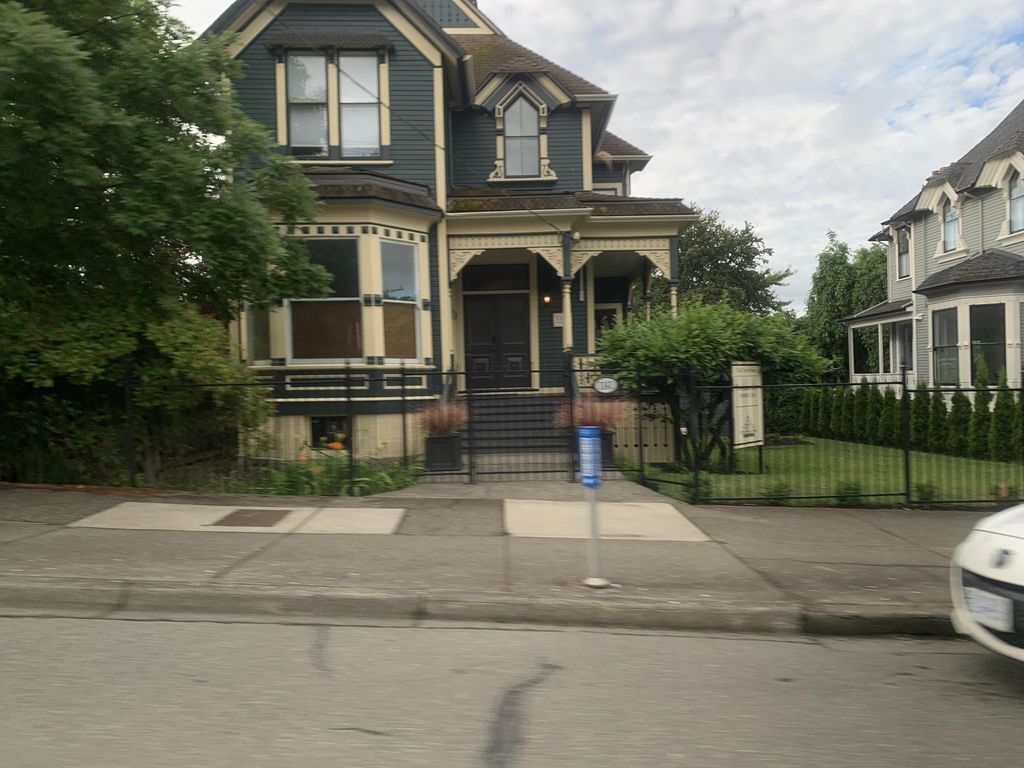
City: victoria